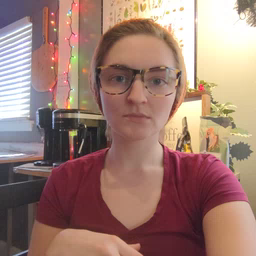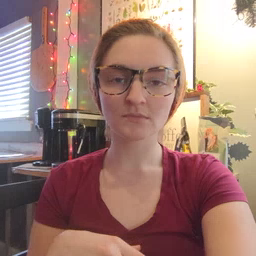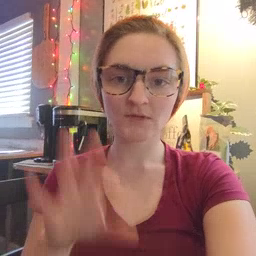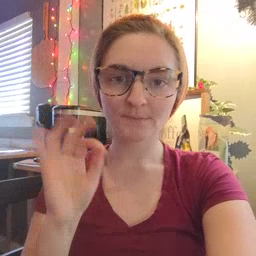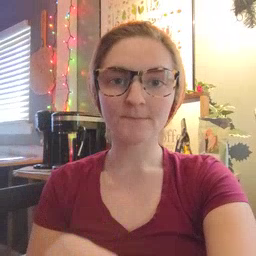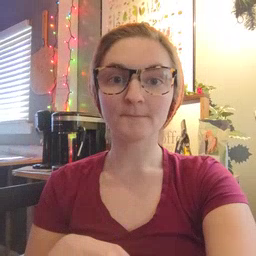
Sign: find